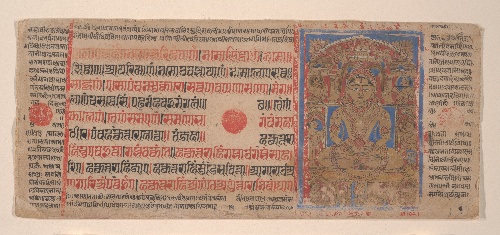
Date: 1461 (Samvat 1519)
Object type: Manuscript
Classification: Paintings
Medium: Ink, opaque watercolor, and gold on paper
Culture: India (Gujarat)
Dimensions: 4 3/8 x 10 1/8 in. (11.1 x 25.7 cm)
Department: Asian Art
Credit line: Rogers Fund, 1918
Accession year: 1918
Repository: Metropolitan Museum of Art, New York, NY